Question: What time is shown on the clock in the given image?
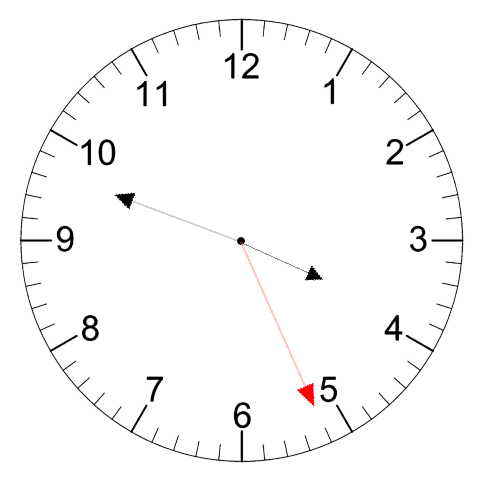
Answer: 03:48:26